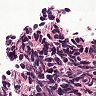
Metastatic tissue present: no